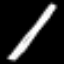
Label: pencil